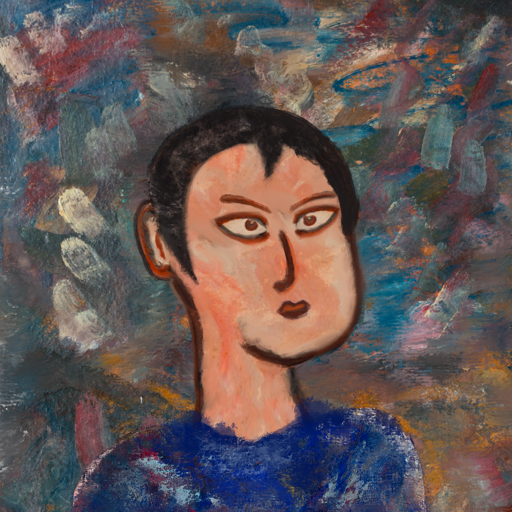
Background: Boggyland, Head And Neck Side: Roy_Bahadur, Face Side: Roy_Bahadur, Bust: Irani, Hair Side: Roy_Bahadur, Head Accessory: Blank, Second Necklace: Blank, Necklace: Blank, Baby: Blank